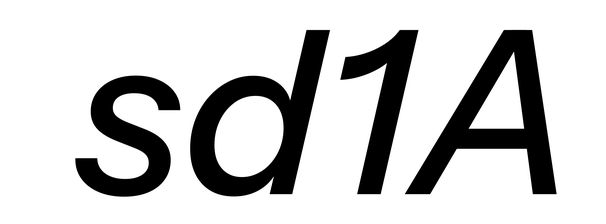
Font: InstrumentSans-Italic_Medium_Italic